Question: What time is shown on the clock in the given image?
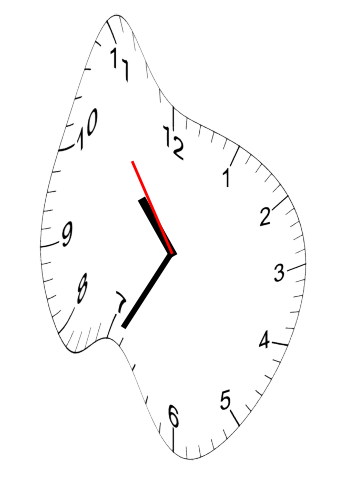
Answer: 10:34:54